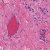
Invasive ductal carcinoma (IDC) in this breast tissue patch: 0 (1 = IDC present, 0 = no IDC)